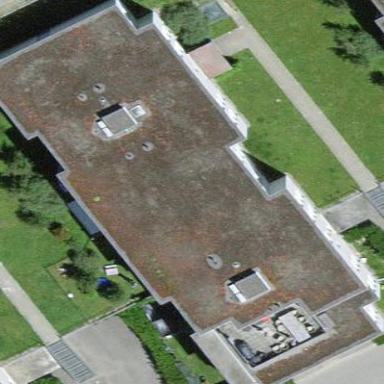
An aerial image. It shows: Flat-roofed apartment building.